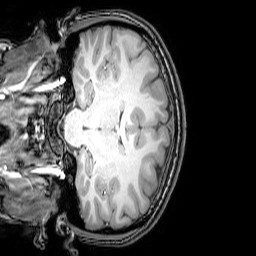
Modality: T1w
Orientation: coronal
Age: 25
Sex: female
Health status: healthy
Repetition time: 0.081 s
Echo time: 0.037 s